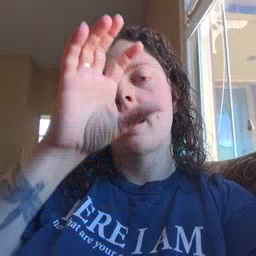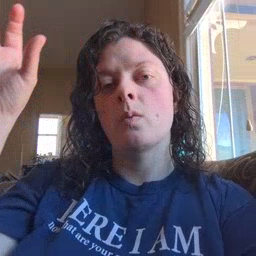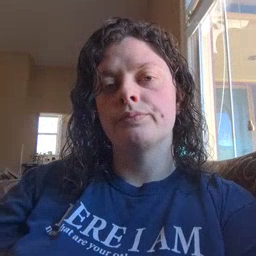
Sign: cloud